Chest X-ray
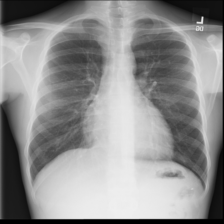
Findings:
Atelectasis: negative
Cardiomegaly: positive
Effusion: negative
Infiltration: positive
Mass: negative
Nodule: negative
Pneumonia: negative
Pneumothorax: negative
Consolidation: negative
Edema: negative
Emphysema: negative
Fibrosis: negative
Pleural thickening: negative
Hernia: negative